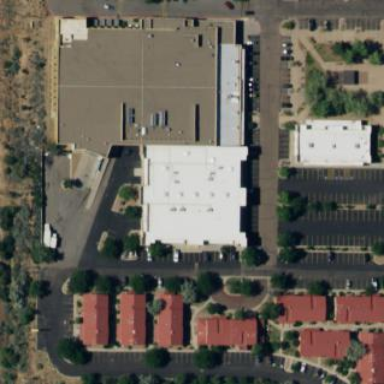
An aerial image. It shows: Retail building.